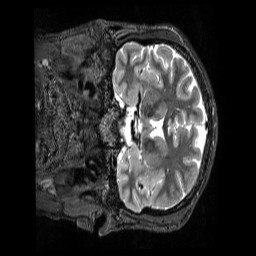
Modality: T2w
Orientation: coronal
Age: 36
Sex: male
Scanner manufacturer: siemens
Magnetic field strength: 3 T
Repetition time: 3.2 s
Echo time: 0.728 s